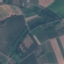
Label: PermanentCrop